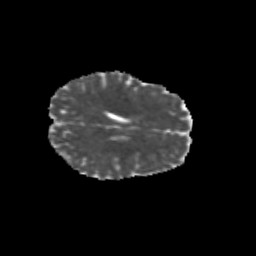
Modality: MD
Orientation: axial
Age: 11
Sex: female
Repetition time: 9.512 s
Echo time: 0.089 s